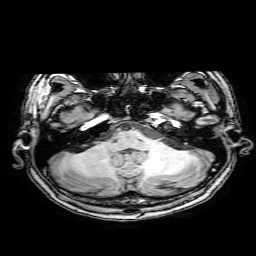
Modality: T1w
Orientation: coronal
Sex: female
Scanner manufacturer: philips
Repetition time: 0.008092 s
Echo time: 0.0037 s